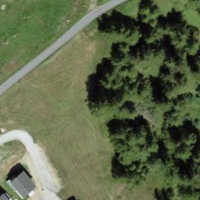
EUNIS habitat code: 23
Species observed at this site:
Aglais urticae